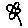
Label: flower